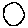
Label: circle